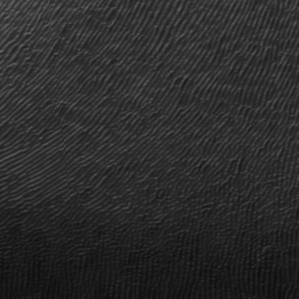
Label: frost